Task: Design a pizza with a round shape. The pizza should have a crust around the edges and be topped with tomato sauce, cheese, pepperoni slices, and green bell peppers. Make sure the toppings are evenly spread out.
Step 338:
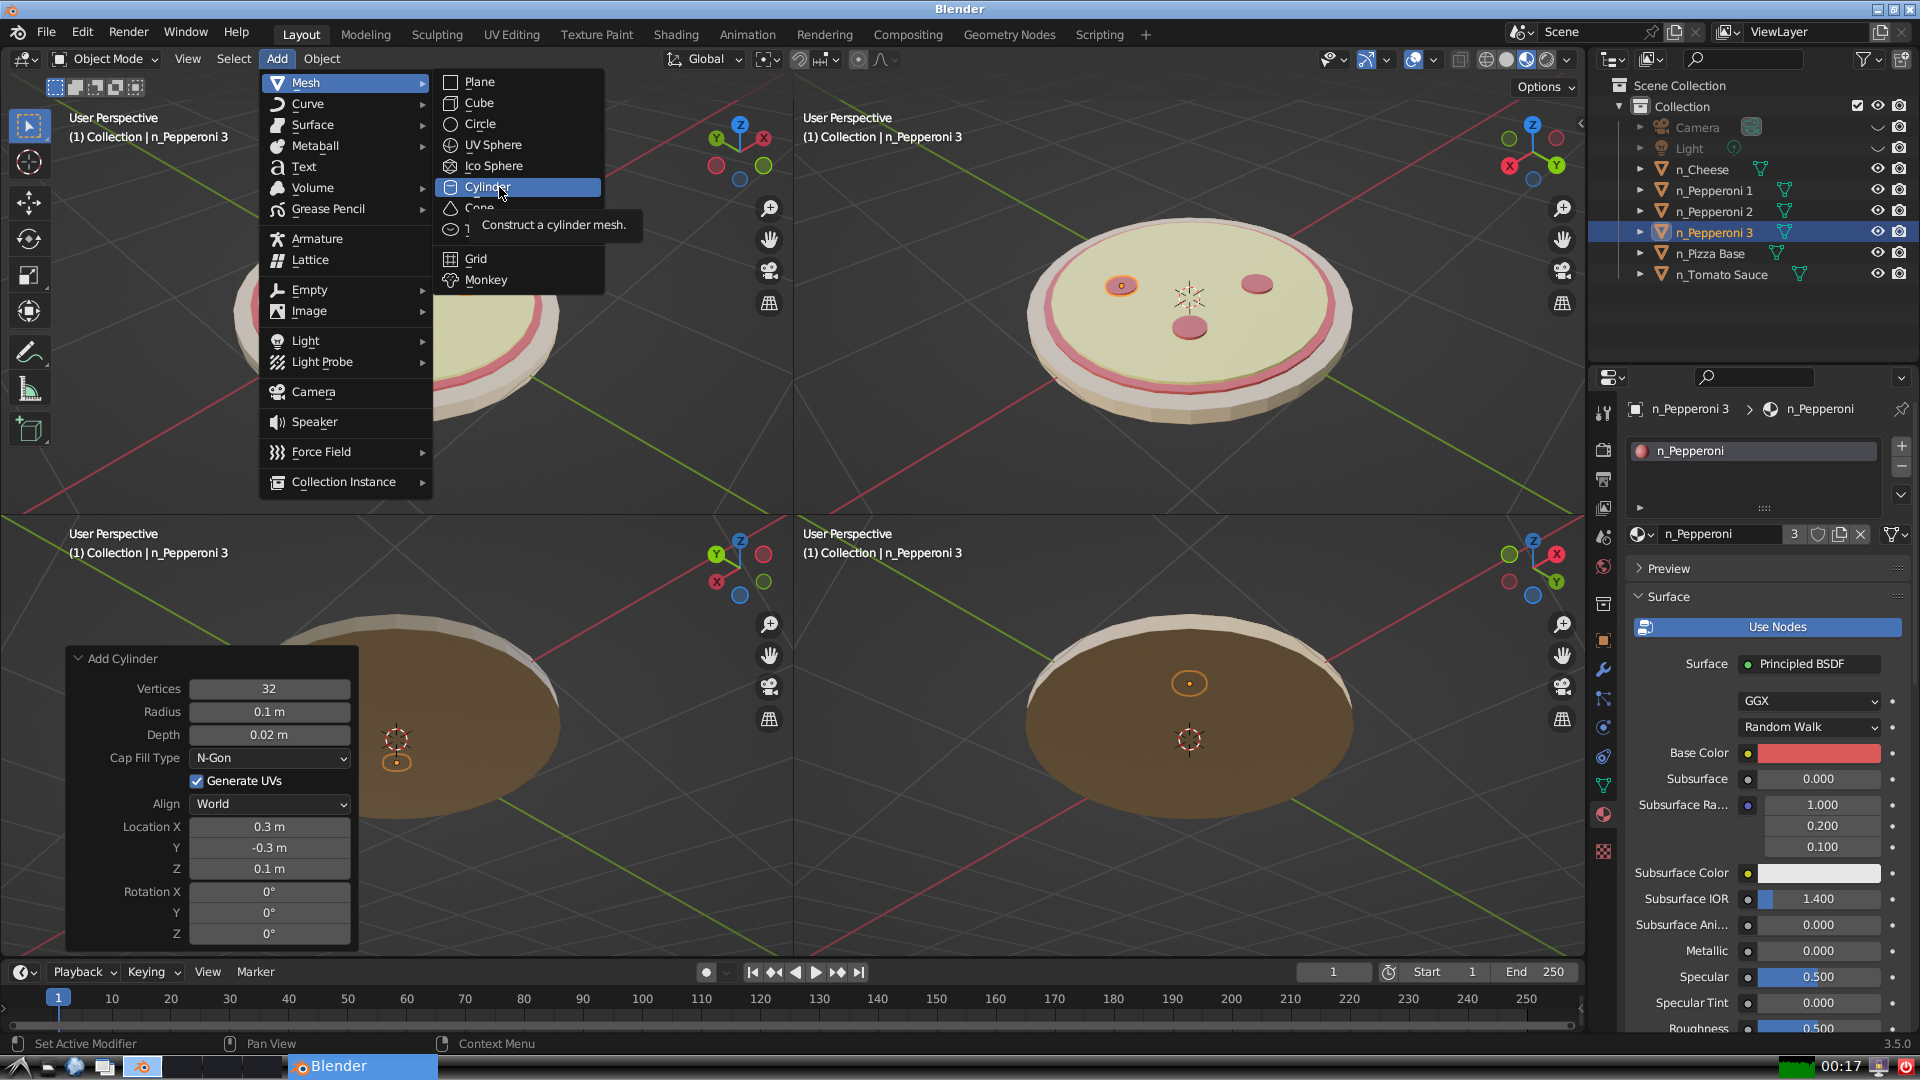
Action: click: no